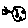
Label: moon